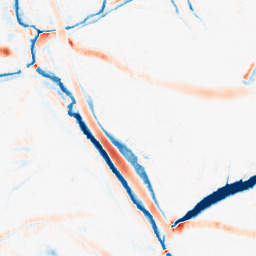
Category: morphological
Decomposition family: morphological_ellipse
Decomposition parameters: operation: average
width: 20
height: 10
Upsampling method: cubic_mitchell
Upsampling parameters: scale: 2
Upsampling scale: 2